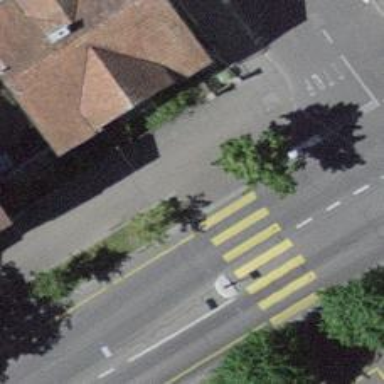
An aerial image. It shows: Kerb barrier.